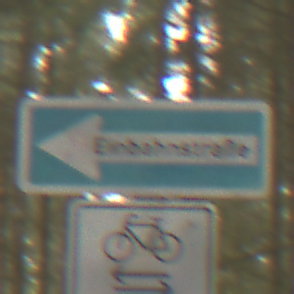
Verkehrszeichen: EinbahnstrasseLinksweisend
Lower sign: RichtungsangabeDurchPfeile9
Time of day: MorningAfternoon
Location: Outdoor (Nature)
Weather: Overcast
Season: Winter
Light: Natural